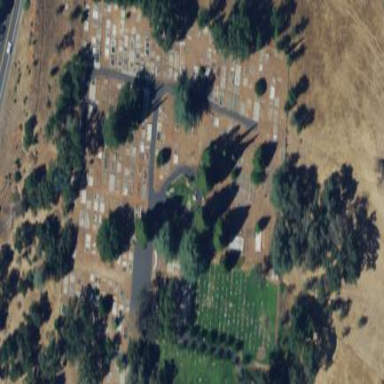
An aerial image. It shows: Cemetery.